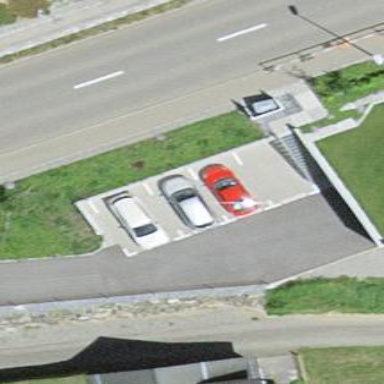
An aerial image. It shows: Parking area.